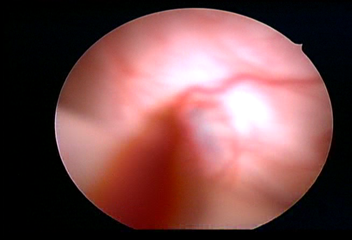
Modality: WLC
Class: Normal mucosa
Bladder cancer association: No